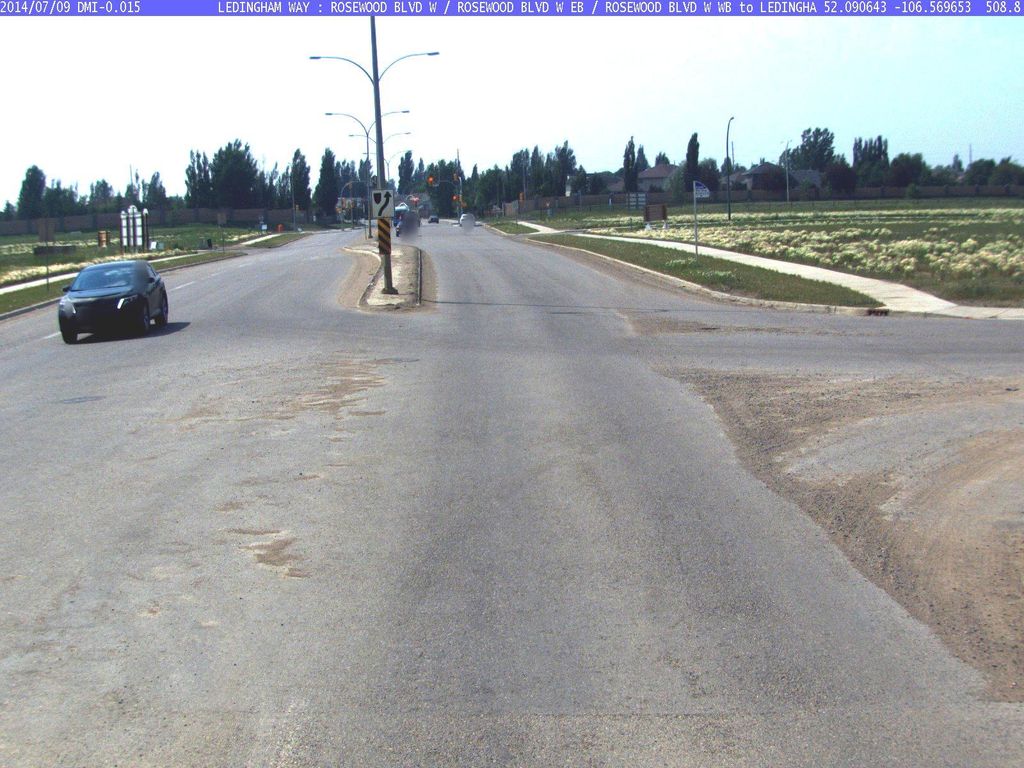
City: saskatoon